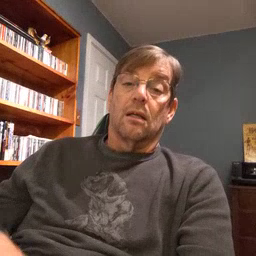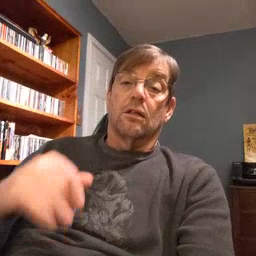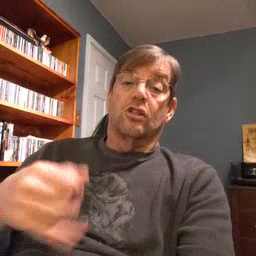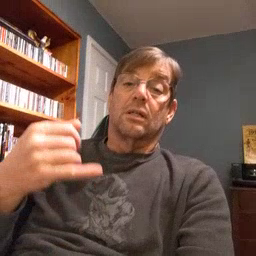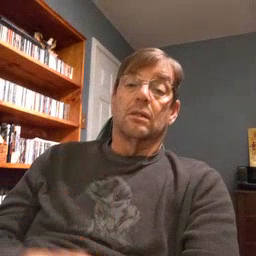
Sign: jeans